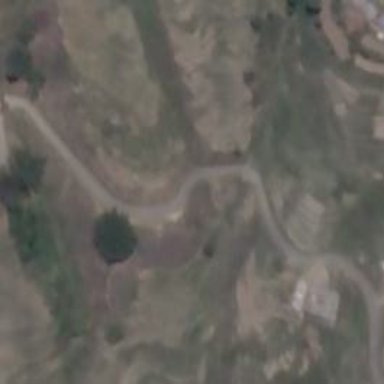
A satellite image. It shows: Unclassified road.